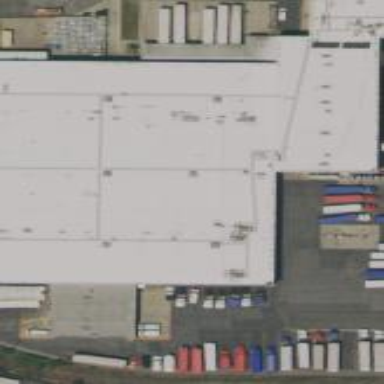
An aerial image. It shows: Warehouse building.